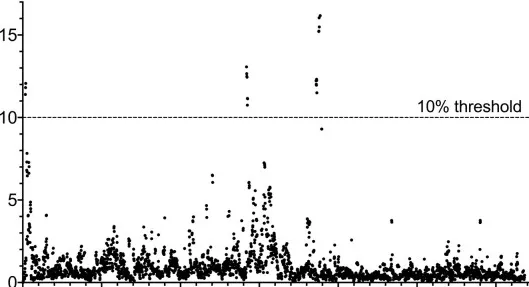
HBV genome map showing sequencing coverage, diversity and deletions for a genotype D sequence derived from a patient with acute biochemical hepatitis. . In each case, the nucleotide position is shown on the x-axis, with the approximate positions of corresponding genes indicated in the bar at the top (adapted from McNaughton
et al. C: Locations of minority variant deletions, with a threshold indicated at >=10% to identify the deletions most likely to be relevant. Deletions shown at the start of the genome are likely to represent an artefact of the mapping (short reads derived from a circular genome have been mapped onto a linear construct).
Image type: chart (chart)